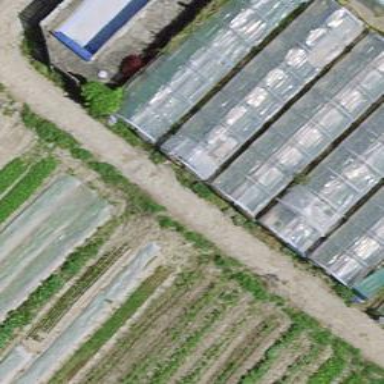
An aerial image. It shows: Greenhouse.